Question: I'm trying to create a ViewDrawer with an support-lib actionbaractivity.
My layout looks like
'''
<?xml version="1.0" encoding="utf-8"?>
<android.support.v4.widget.DrawerLayout xmlns:android="http://schemas.android.com/apk/res/android"
android:id="@+id/drawer_container"
android:layout_width="match_parent"
android:layout_height="match_parent" >
<FrameLayout
android:id="@+id/content"
android:layout_width="match_parent"
android:layout_height="match_parent" />
<include
android:id="@+id/drawer_view"
android:layout_width="@dimen/drawer_width"
android:layout_height="match_parent"
android:layout_gravity="start"
layout="@layout/include_drawer" />
</android.support.v4.widget.DrawerLayout>
'''
And the activity looks something like this:
'''
public abstract class BaseActivity extends BaseSimpleActivity {
public static final String FRAGMENT_TAG = "content";
protected DrawerLayout mDrawerLayout;
protected ActionBarDrawerToggle mDrawerToggle;
protected ListView mDrawerList;
protected ViewGroup mDrawerView;
protected View mDrawerBtnSettings;
private Handler mHandler;
@Override
protected void onCreate(Bundle savedInstanceState) { ... }
protected void initViews(String title, Fragment fragment) {
setContentView(R.layout.activity_base_secondary);
getSupportFragmentManager().beginTransaction().replace(R.id.content, fragment, FRAGMENT_TAG).commit();
initDrawer();
initActionBar();
}
protected void setTitle(String title) {
super.setTitle(title);
getSupportActionBar().setTitle(title);
}
private void initActionBar() {
android.support.v7.app.ActionBar actionBar = getSupportActionBar();
actionBar.setDisplayOptions(ActionBar.DISPLAY_HOME_AS_UP);
//actionBar.setIcon(R.drawable.ic_launcher);
actionBar.setDisplayShowTitleEnabled(false);
actionBar.setDisplayShowCustomEnabled(true);
actionBar.setCustomView(R.layout.action_bar);
TextView title = (TextView) actionBar.getCustomView().findViewById(R.id.actionBarTitle);
title.setText(getTitleResId());
title.setOnClickListener(new View.OnClickListener() {
@Override
public void onClick(View v) {
if (mDrawerLayout.isDrawerOpen(Gravity.START)) {
mDrawerLayout.closeDrawers();
} else {
mDrawerLayout.openDrawer(Gravity.START);
}
}
});
refreshActionBar();
}
public abstract String getTitleResId();
private void initDrawer() {
mDrawerLayout = (DrawerLayout) findViewById(R.id.drawer_container);
mDrawerView = (ViewGroup) findViewById(R.id.drawer_view);
mDrawerList = (ListView) findViewById(R.id.drawer_list);
mDrawerList.setAdapter(new DrawerListAdapter(this));
mDrawerList.setOnItemClickListener(new DrawerItemClickListener());
mDrawerToggle = createDrawerToggle();
mDrawerLayout.setDrawerListener(mDrawerToggle);
mDrawerBtnSettings = findViewById(R.id.drawer_settings);
refreshDrawer();
}
private ActionBarDrawerToggle createDrawerToggle() {
return new ActionBarDrawerToggle(this, mDrawerLayout, R.drawable.ic_drawer, R.string.drawer_open, R.string.drawer_close);
}
@Override
public boolean onPrepareOptionsMenu(Menu menu) {
refreshActionBar();
int size = menu.size();
mMenuItemIds = new int[size];
for (int i = 0; i < size; i++) {
mMenuItemIds[i] = menu.getItem(i).getItemId();
}
return super.onPrepareOptionsMenu(menu);
}
@Override
public boolean onOptionsItemSelected(MenuItem item) {
if (mDrawerToggle.onOptionsItemSelected(item)) {
return true;
}
return super.onOptionsItemSelected(item);
}
@Override
protected void onPostCreate(Bundle savedInstanceState) {
super.onPostCreate(savedInstanceState);
mDrawerToggle.syncState();
}
@Override
public void onConfigurationChanged(Configuration newConfig) {
super.onConfigurationChanged(newConfig);
mDrawerToggle.onConfigurationChanged(newConfig);
}
protected boolean isDrawerOpen() {
return mDrawerLayout.isDrawerOpen(mDrawerView);
}
/**
* Update the title and invalidate the options menu
*/
protected void refreshActionBar() {
if (isDrawerOpen()) {
setActionBarItemsAlpha(0);
} else {
getSupportActionBar().setTitle(getTitle());
}
}
/**
* Update the selected item.
*/
protected void refreshDrawer() {
Navigation id = Navigation.getId(this);
if(id != null) {
mDrawerList.setItemChecked(id.ordinal(), true);
}
}
protected void onDrawerItemClick(int which) {
// Override if subclass needs to listen for Drawer click events
}
private class DrawerItemClickListener implements ListView.OnItemClickListener {
@Override
public void onItemClick(AdapterView<?> parent, View view, int position, long id) {
selectDrawerItem(position);
}
}
protected void selectDrawerItem(final int which) {
Navigation id = Navigation.getId(this);
if (id != null && which == id.ordinal()) {
return;
}
onDrawerItemClick(which);
mPendingLaunch = DrawerUtils.buildLaunchRunnable(this, which);
mDrawerLayout.closeDrawer(mDrawerView);
}
}
'''
But as you can see on the screenshot below the icon for the drawer is rendered on some devices and on others its not rendered at all. When i check in android monitor the layout has a width of zero. Any clues on whats going on?

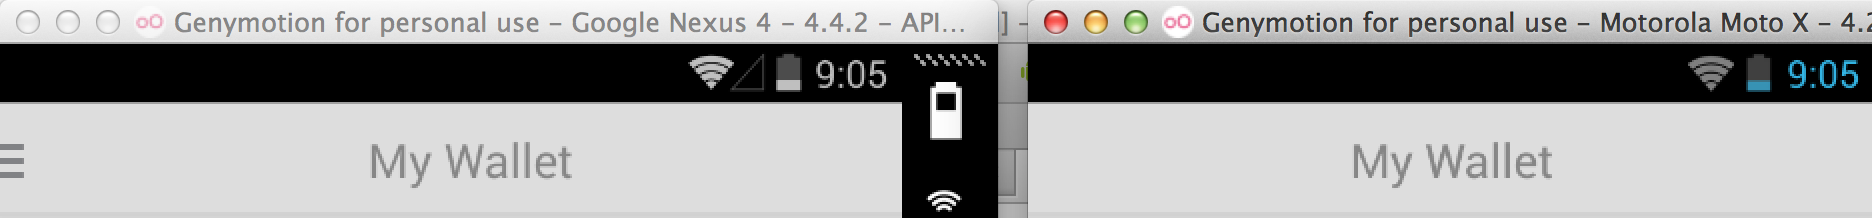
Answer: If you are using v21 of AppCompat, you need to use <URL> rather than the deprecated v4 version you are using.